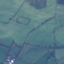
Land use / land cover: Pasture